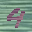
Label: 4